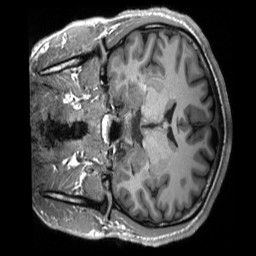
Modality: T1w
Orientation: coronal
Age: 24
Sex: male
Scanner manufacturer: siemens
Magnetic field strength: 3 T
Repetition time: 2.3 s
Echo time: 0.00232 s